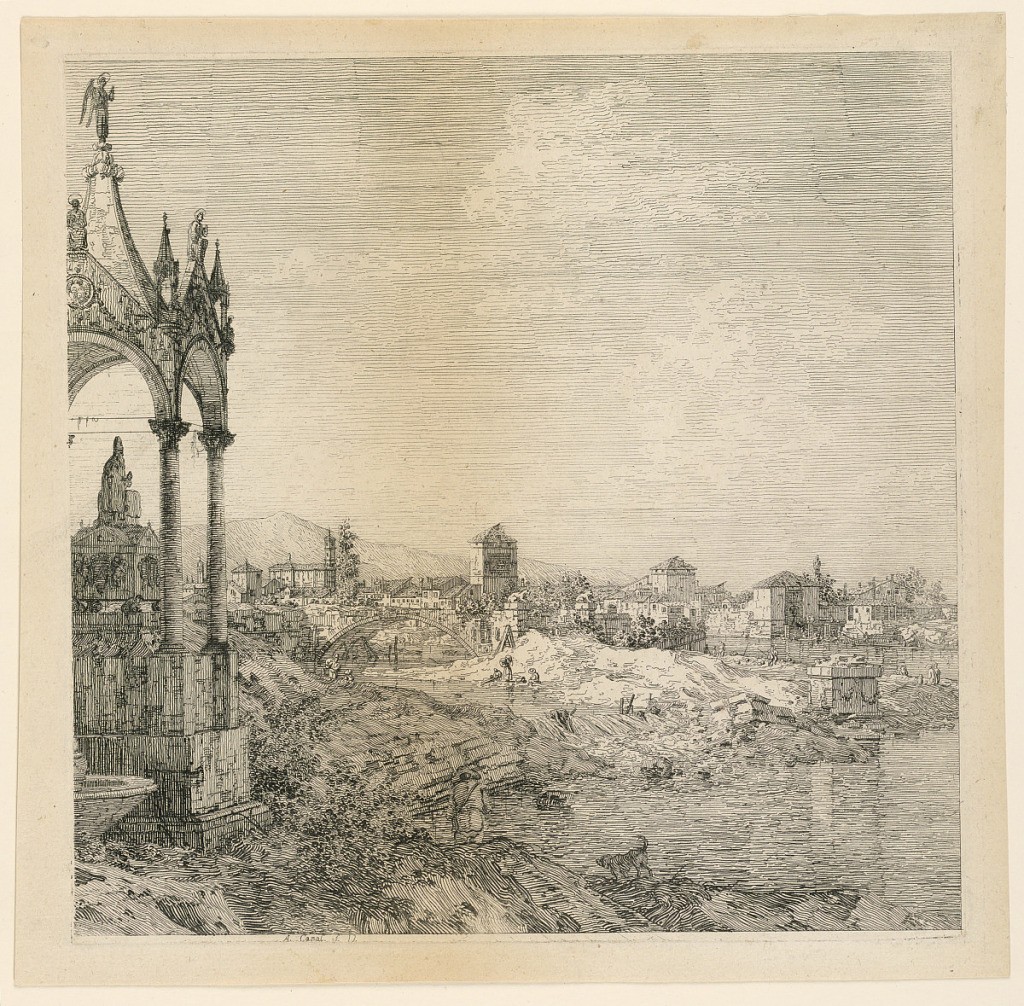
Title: A View of a Town with a Bishop's Tomb
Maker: Canaletto, Italian, 1697 - 1768
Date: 1740–1745
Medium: Etching on paper
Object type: Print
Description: De Vesme 45214. Carrington p. 94.